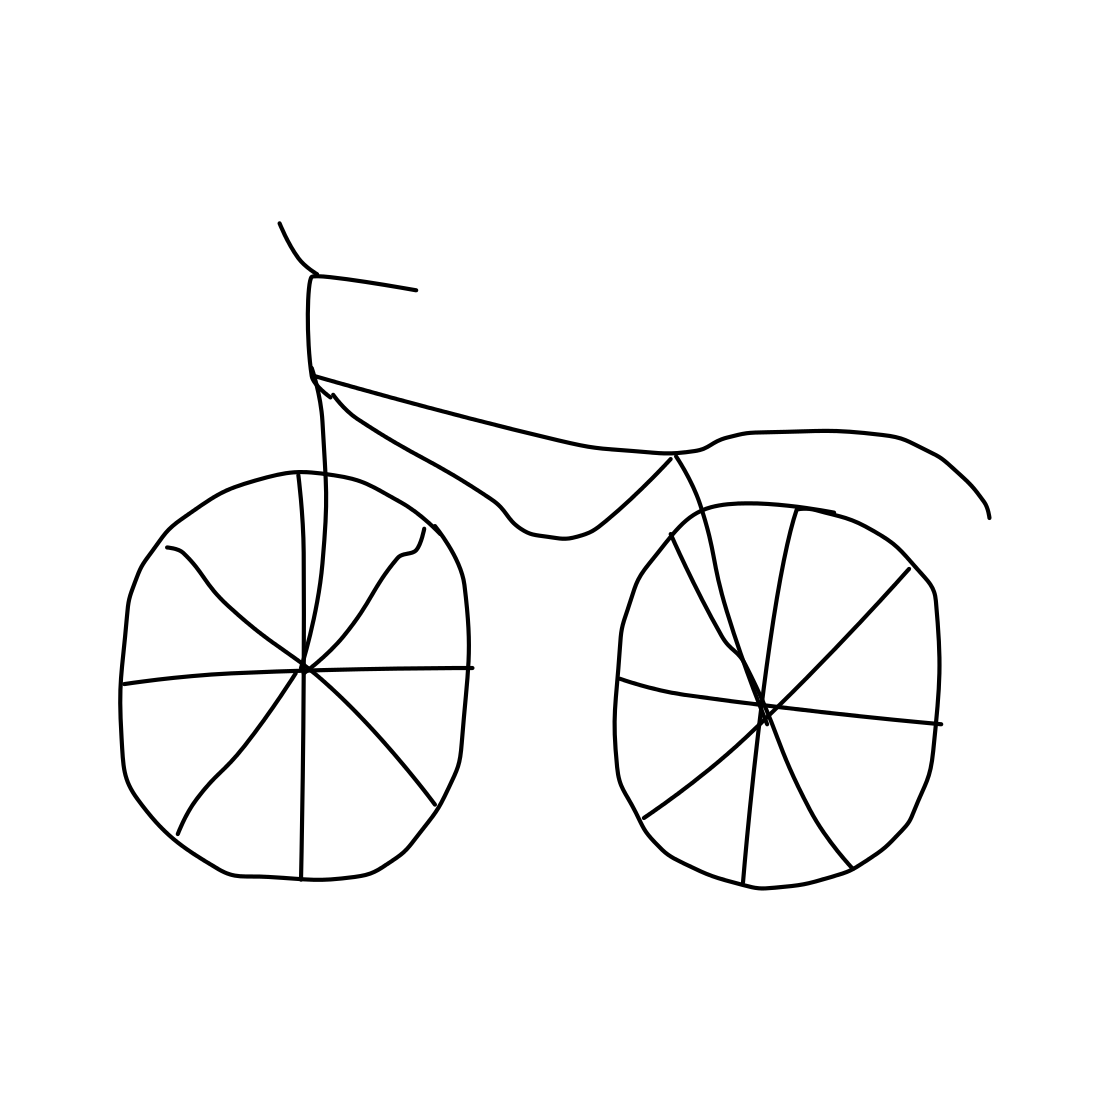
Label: bicycle